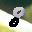
Label: 8